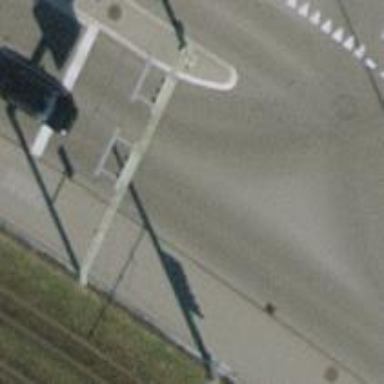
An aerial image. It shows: Road with traffic signals.